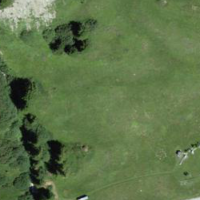
EUNIS habitat code: 26
Species observed at this site:
Campanula thyrsoides